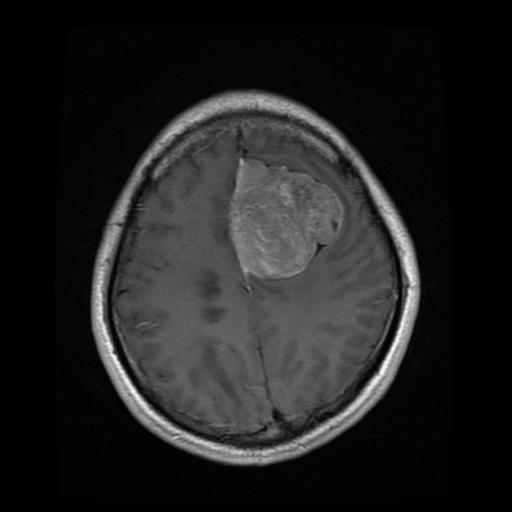
Label: meningioma